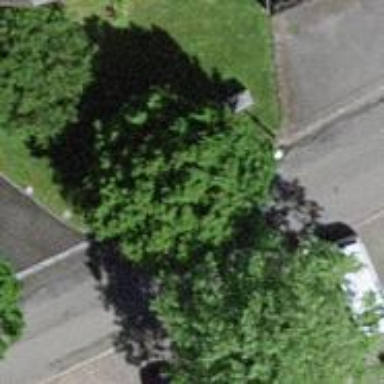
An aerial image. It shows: Footway along the road.